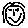
Label: smiley face